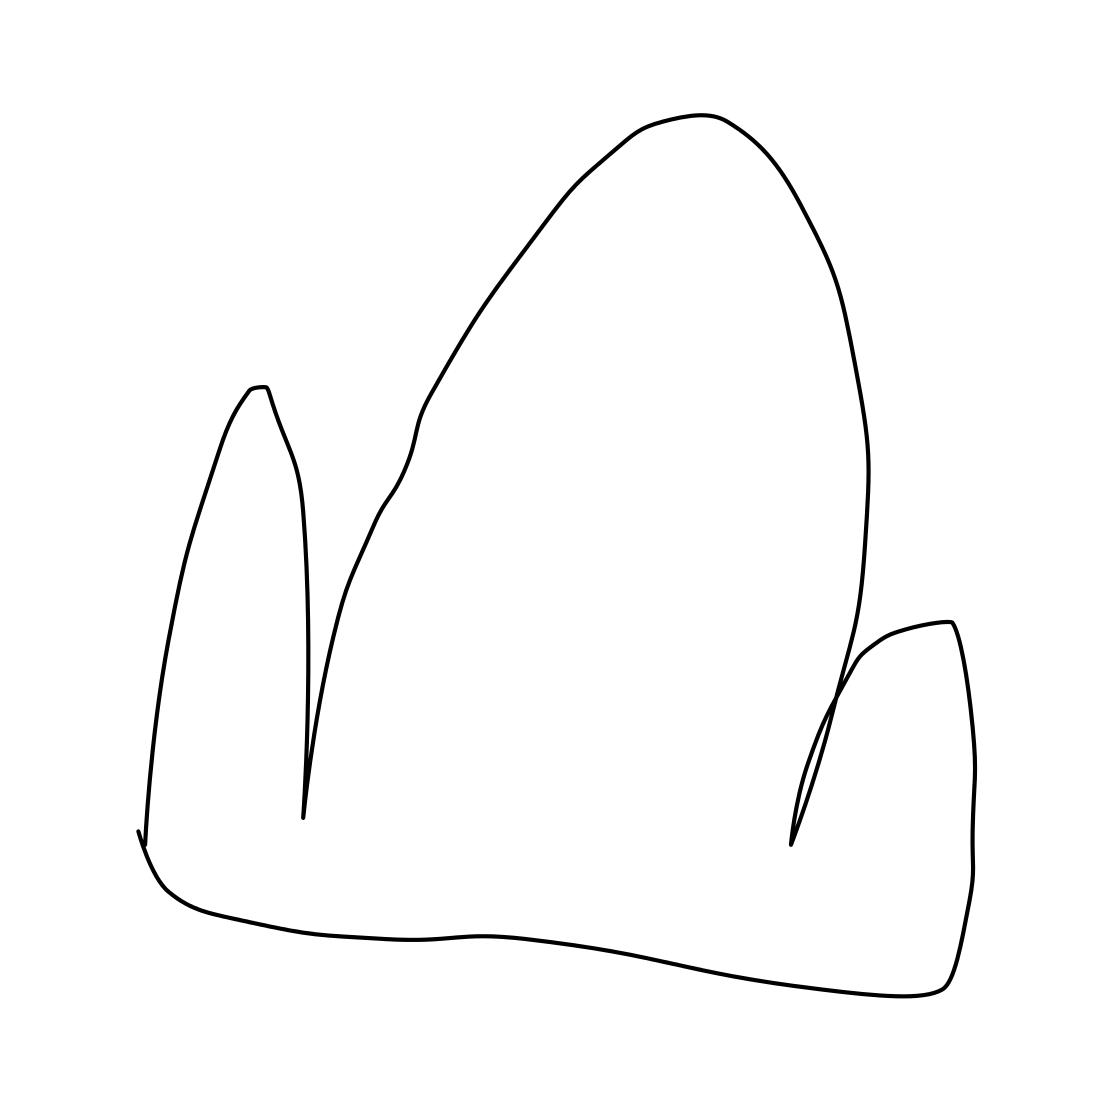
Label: cactus